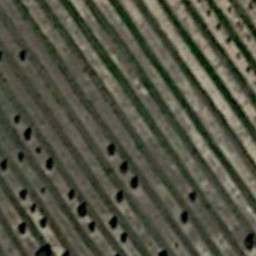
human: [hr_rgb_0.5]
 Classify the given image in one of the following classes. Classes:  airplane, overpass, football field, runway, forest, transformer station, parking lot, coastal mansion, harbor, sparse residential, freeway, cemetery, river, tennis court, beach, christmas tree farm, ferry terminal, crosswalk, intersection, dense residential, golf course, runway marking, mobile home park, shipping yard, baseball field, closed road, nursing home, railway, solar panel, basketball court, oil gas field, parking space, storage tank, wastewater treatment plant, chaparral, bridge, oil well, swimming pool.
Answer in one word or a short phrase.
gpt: christmas tree farm